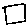
Label: square